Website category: phone
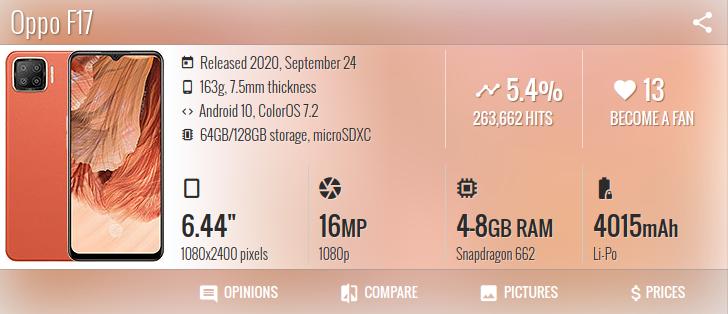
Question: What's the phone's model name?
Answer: Oppo F17

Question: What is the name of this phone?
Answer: Oppo F17

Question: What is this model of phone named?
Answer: Oppo F17

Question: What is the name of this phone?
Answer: Oppo F17

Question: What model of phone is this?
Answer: Oppo F17

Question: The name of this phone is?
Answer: Oppo F17

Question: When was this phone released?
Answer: Released 2020, September 24

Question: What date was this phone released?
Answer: Released 2020, September 24

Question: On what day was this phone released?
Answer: Released 2020, September 24

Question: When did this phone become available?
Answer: Released 2020, September 24

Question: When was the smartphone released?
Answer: Released 2020, September 24

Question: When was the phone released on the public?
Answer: Released 2020, September 24

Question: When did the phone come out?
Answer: Released 2020, September 24

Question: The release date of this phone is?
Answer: Released 2020, September 24

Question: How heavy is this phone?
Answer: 163g

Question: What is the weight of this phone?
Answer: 163g

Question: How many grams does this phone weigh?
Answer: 163g

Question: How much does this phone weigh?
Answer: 163g

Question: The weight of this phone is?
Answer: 163g

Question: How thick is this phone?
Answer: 7.5mm thickness

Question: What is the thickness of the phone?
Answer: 7.5mm thickness

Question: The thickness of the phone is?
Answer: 7.5mm thickness

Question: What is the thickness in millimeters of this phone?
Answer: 7.5mm thickness

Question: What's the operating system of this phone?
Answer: Android 10, ColorOS 7.2

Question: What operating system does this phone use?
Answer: Android 10, ColorOS 7.2

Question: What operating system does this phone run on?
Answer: Android 10, ColorOS 7.2

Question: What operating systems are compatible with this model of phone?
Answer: Android 10, ColorOS 7.2

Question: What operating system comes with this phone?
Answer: Android 10, ColorOS 7.2

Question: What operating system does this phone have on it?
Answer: Android 10, ColorOS 7.2

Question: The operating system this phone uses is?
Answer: Android 10, ColorOS 7.2

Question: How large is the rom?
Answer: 64GB/128GB storage

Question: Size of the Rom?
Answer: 64GB/128GB storage

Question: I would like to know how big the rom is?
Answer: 64GB/128GB storage

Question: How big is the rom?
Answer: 64GB/128GB storage

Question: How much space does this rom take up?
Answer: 64GB/128GB storage

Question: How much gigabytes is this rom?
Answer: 64GB/128GB storage

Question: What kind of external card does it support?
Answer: microSDXC

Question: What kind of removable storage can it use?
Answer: microSDXC

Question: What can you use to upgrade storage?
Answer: microSDXC

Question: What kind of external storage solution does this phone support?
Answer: microSDXC

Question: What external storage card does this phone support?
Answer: microSDXC

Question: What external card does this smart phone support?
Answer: microSDXC

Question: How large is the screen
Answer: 6.44"

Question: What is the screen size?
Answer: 6.44"

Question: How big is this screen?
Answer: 6.44"

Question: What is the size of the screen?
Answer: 6.44"

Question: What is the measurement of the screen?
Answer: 6.44"

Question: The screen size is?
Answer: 6.44"

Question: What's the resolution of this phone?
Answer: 1080x2400 pixels

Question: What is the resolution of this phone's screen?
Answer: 1080x2400 pixels

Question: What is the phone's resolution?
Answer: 1080x2400 pixels

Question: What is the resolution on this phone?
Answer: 1080x2400 pixels

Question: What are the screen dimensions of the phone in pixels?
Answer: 1080x2400 pixels

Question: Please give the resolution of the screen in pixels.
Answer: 1080x2400 pixels

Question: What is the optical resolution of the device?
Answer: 1080x2400 pixels

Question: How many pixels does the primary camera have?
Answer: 16 MP

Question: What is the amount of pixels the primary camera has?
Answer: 16 MP

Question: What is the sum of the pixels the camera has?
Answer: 16 MP

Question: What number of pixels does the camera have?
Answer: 16 MP

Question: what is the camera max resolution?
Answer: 16 MP

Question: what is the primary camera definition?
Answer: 16 MP

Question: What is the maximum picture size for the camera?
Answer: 16 MP

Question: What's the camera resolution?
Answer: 1080p

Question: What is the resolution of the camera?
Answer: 1080p